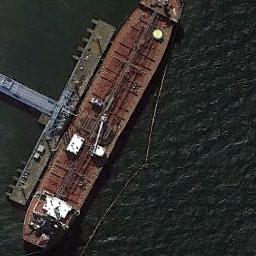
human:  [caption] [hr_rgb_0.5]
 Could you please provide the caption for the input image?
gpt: The orange cargo ship is docked at the dock and the water is deep blue .

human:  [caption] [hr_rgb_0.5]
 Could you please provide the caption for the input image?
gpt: A red tanker docked by the dock .

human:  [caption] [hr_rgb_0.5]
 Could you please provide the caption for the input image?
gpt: There is a ship at sea .

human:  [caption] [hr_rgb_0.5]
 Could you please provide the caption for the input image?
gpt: There is a ship in the green water on the shore .

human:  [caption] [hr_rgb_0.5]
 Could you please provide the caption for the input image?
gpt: The red ship is at the harbor .